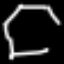
Label: octagon